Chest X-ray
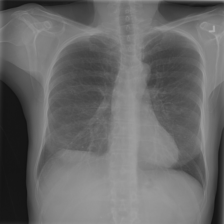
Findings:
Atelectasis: negative
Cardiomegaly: negative
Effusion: negative
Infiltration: negative
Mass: negative
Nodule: negative
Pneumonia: negative
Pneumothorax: negative
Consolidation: negative
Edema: negative
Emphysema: negative
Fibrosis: negative
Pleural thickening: negative
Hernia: negative